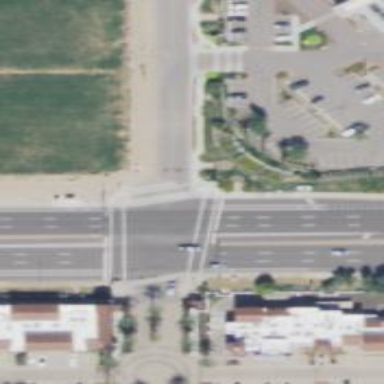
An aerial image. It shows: Solid stop line on the road marking.